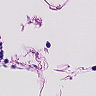
Metastatic tissue present: no